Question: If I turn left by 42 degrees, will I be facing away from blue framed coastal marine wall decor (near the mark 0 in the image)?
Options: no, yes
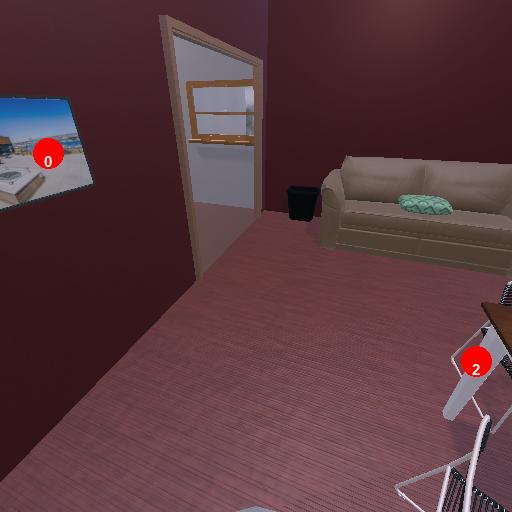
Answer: no